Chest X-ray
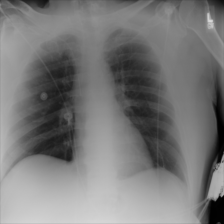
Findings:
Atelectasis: negative
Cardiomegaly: negative
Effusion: negative
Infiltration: negative
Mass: negative
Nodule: negative
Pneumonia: negative
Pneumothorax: negative
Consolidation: negative
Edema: negative
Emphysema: negative
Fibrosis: negative
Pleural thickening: negative
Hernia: negative